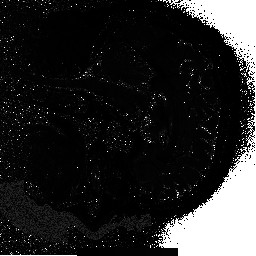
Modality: T2starmap
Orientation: sagittal
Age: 56
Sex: male
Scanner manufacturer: siemens
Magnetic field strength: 3 T
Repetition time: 0.043 s
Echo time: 0.00184 s